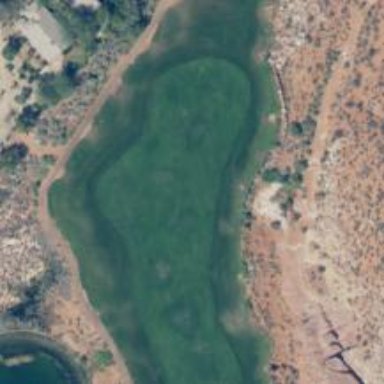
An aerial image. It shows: Golf hole.